Question: I have a problem in GridLayout. I want to display 49 buttons inside but it does not work 7 column and 7 row
XML :
'''
<GridLayout
android:id="@+id/MYG"
android:layout_width="match_parent"
android:layout_height="match_parent"
android:columnCount="7"
android:orientation="horizontal"
android:rowCount="7">
</GridLayout>
'''
Code Java (Android Studio).
'''
Button[] myButton=new Button[49];
for(i=0;i<49;i++) {
myButton[i] = new Button(this);
GridLayout.LayoutParams param =new GridLayout.LayoutParams();
myButton[i].setText(String.valueOf(i));
myButton[i].setBackgroundResource(R.drawable.buttonvid);
colon.addView(myButton[i]);
}
'''
The last two are hidden in each row.

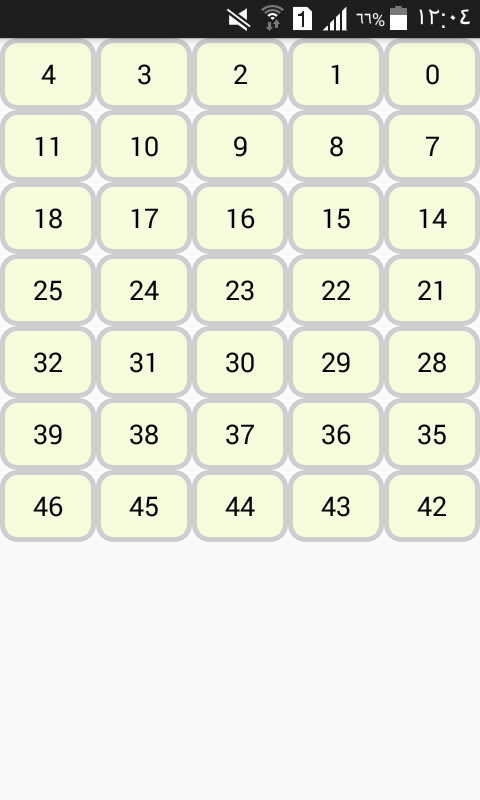
Answer: There is no issue in your code! Only thing is that 2 of your columns are not visible on the screen due to small screen size.
your can either keep the size of each box smaller so that all boxes can be shown or some other way to keep them on available screen.
<URL>